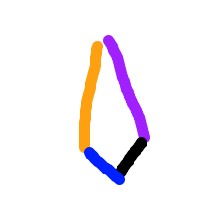
Shape: kite